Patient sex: M
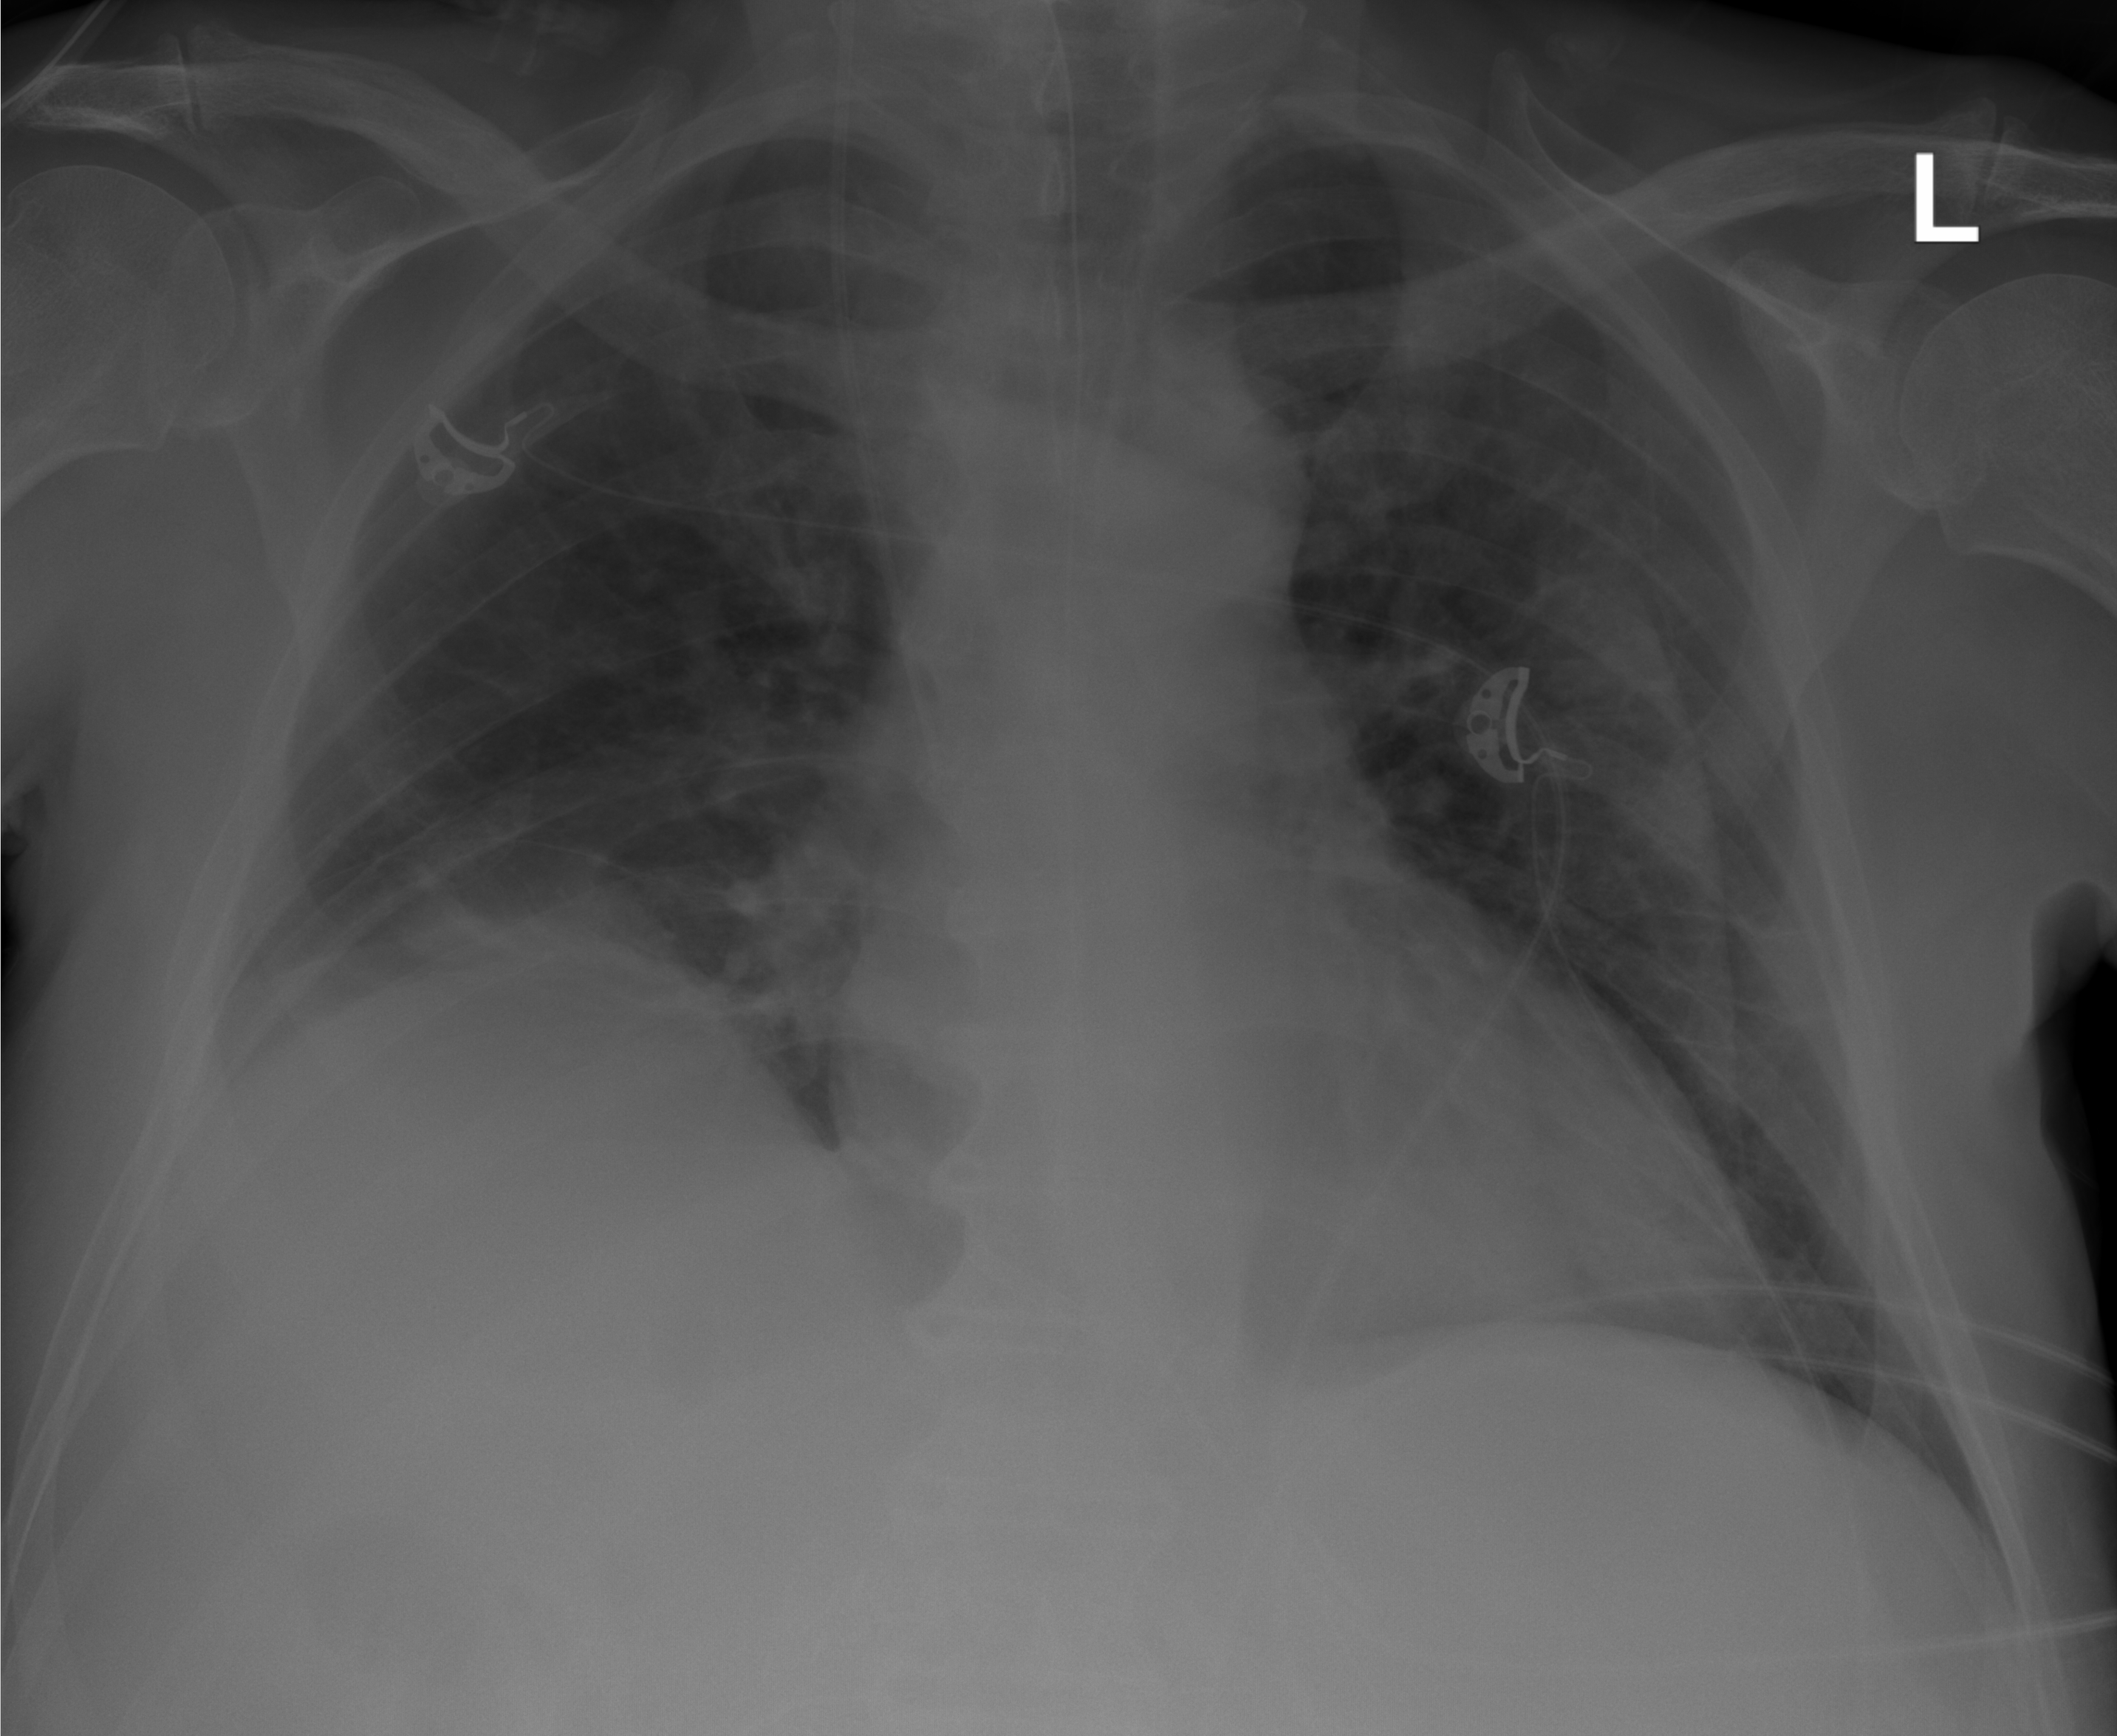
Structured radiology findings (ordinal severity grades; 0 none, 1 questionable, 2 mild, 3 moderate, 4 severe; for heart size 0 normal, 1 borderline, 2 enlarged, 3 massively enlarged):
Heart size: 2
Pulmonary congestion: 2
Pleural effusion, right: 2
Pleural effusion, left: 0
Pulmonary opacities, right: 2
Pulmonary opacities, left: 0
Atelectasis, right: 2
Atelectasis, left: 2